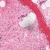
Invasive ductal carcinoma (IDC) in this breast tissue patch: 0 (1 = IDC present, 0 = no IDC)